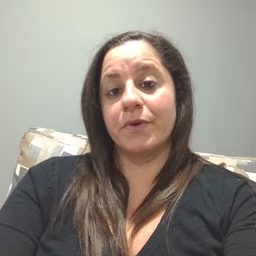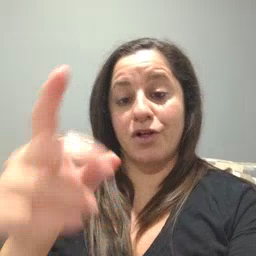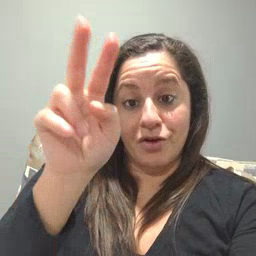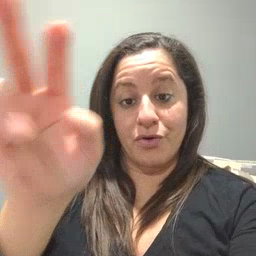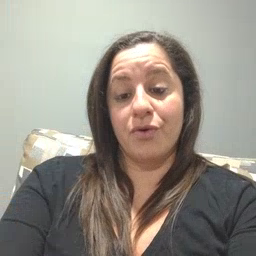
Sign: look